Question: I'm trying to style a simple countdown timer - but I've hit an issue that I don't understand.
I'm getting space between two <URL> that I don't want. Looking at the CSS in in Chrome's "Inspect Element" I can't see where it is coming from - nor can I get rid of it.

I notice that the green borders change on the first timer interval too - anyone know why this is and how I can stop it? How can I manage the space in between these 2 divs?
Ultimately I want something like the <URL> timers but I don't expect anyone to provide me with the full CSS for that, just help me understand the above issues.
I am using .
Code from the <URL> example:
Html.
'''
<div id="timer1-wrapper">
<div class="timer">
<div class="timer-values-wrapper">
<div class="timer-value-wrapper">
<div class="minutes-value-1">
1
</div>
<div class="minutes-value-2">
4
</div>
</div>
<span>minutes</span>
</div>
<div class="timer-values-wrapper">
<div class="timer-value-wrapper">
<div class="seconds-value-1">
5
</div>
<div class="seconds-value-2">
9
</div>
</div>
<span>seconds</span>
</div>
</div>
</div>
'''
Javascript.
'''
var minutes = 14;
var seconds = 59;
var secondsTimer = setInterval(function () {
seconds--;
if (seconds < 0) {
if (minutes == 0) {
clearInterval(secondsTimer);
alert('Time is up');
return false;
}
else {
minutes -= 1;
var minutesString = minutes < 10 ? '0' + minutes.toString() : minutes.toString();
$('.minutes-value-1').text(minutesString.substr(0, 1));
$('.minutes-value-2').text(minutesString.substr(1, 1));
seconds = 59;
}
}
var secondsString = seconds < 10 ? '0' + seconds.toString() : seconds.toString();
$('.seconds-value-1').text(secondsString.substr(0, 1));
$('.seconds-value-2').text(secondsString.substr(1, 1));
}, 1000);
'''
CSS.
'''
.timer {
border: 1px solid Red;
font-family: "Trebuchet MS", "Lucida Grande", "Lucida Sans Unicode", "Lucida Sans", Tahoma, sans-serif;
}
.timer-values-wrapper {
border: 1px solid Blue;
font-size: 4em;
}
.timer-values-wrapper span {
border: 1px solid Black;
font-size: 0.5em;
}
.timer-value-wrapper {
border: 1px solid Purple;
}
.timer-value-wrapper div {
border: 1px solid Green;
display: inline;
}
'''
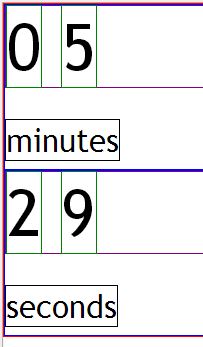
Answer: When you have two inline elements whitespace in the markup is whitespace on the screen. If you change your markup to '<div style="white-space: nowrap;" class="timer-value-wrapper"><div class="seconds-value-1">4</div><div class="seconds-value-2">3</div></div>' with no whitespace in the markup then the space goes away. Your other option is to use floating divs or the likes.